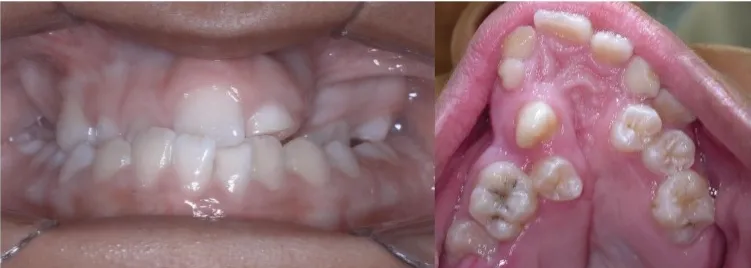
Frontal view, maxilla atrophy and longstanding retention of maxillary left central and lateral primary incisors.
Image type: medical_photograph (oral_photograph)